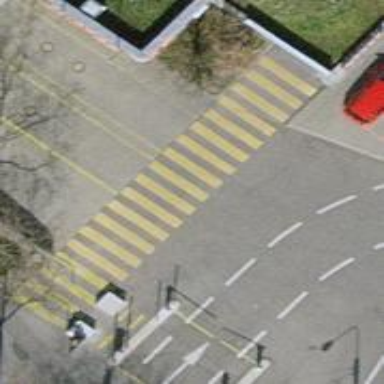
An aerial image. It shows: Uncontrolled crossing on the road.